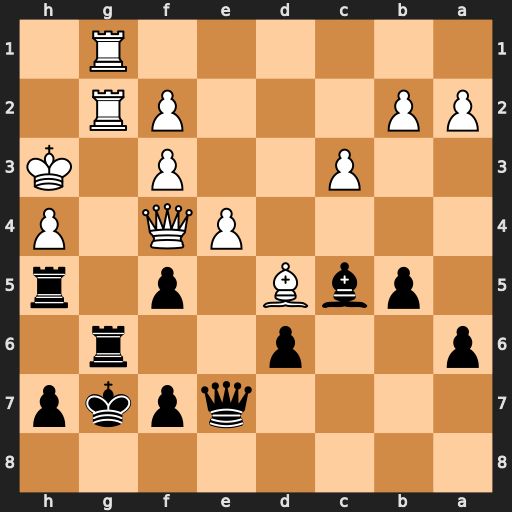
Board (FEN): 8/4qpkp/p2p2r1/1pbB1p1r/4PQ1P/2P2P1K/PP3PR1/6R1
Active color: b
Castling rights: -
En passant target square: -
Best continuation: Bxf2 Rxf2 Rxg1 Rg2+ Rxg2